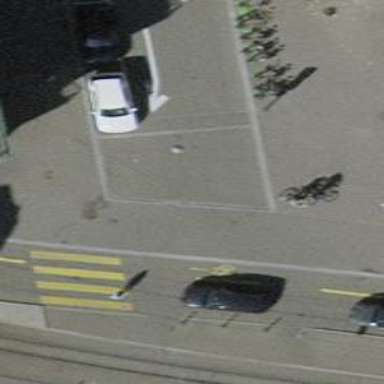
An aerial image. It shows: Unmarked crossing with traffic calming table.